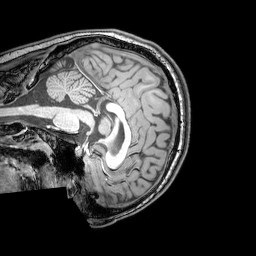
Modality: T1w
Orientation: sagittal
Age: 20
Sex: male
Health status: healthy
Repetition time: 0.081 s
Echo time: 0.037 s